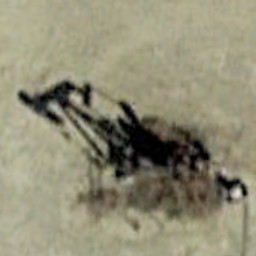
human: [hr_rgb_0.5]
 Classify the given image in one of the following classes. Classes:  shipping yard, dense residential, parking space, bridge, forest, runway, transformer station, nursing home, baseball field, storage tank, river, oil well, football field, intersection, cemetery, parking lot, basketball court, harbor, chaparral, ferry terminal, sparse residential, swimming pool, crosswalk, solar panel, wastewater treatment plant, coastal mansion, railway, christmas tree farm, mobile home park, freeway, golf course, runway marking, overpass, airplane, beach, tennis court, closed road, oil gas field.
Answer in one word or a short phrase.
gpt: oil well